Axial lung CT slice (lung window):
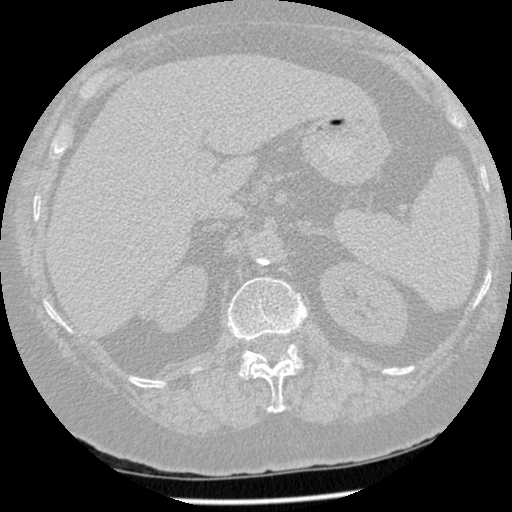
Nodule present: no